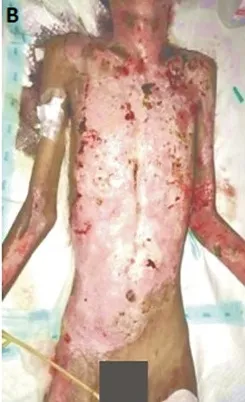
Day 28, BMI 12.94 kg/m2.
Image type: medical_photograph (skin_photograph)